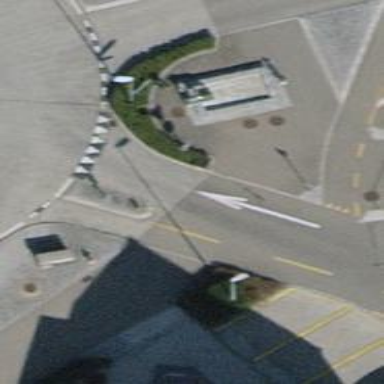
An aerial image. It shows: Unmarked crossing on the road.